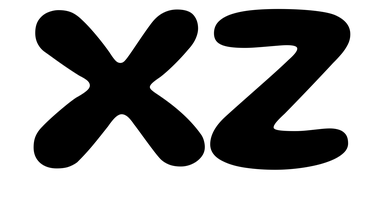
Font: Gluten_SemiBold